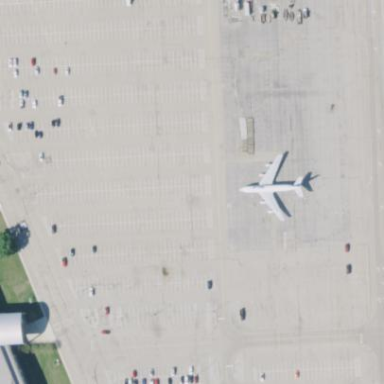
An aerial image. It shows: Apron at the airport.